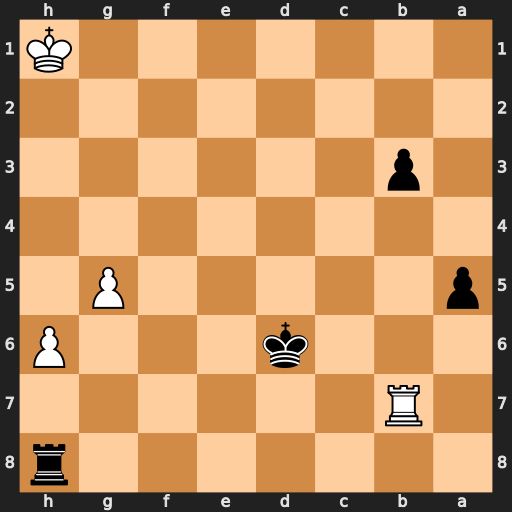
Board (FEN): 7r/1R6/3k3P/p5P1/8/1p6/8/7K
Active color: b
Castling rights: -
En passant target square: -
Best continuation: a4 Kh2 Kc6 Rb4 Kc5